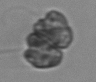
Label: Corymbellus